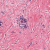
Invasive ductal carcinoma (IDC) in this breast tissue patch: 0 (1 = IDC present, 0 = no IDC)